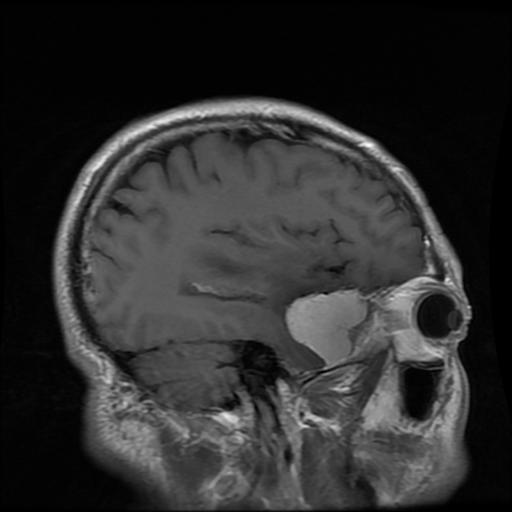
Label: meningioma